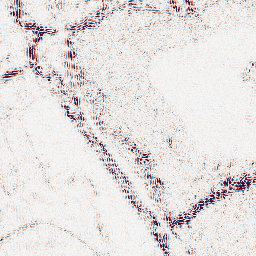
Category: wavelet
Decomposition family: wavelet_dwt
Decomposition parameters: wavelet: coif2
level: 2
Upsampling method: lanczos
Upsampling parameters: scale: 8
Upsampling scale: 8